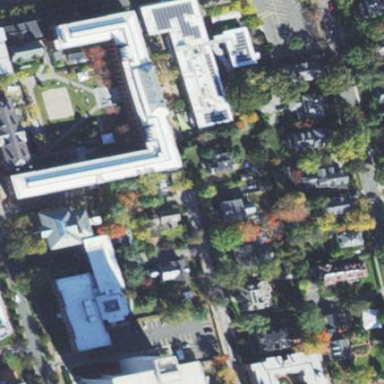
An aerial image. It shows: University building.